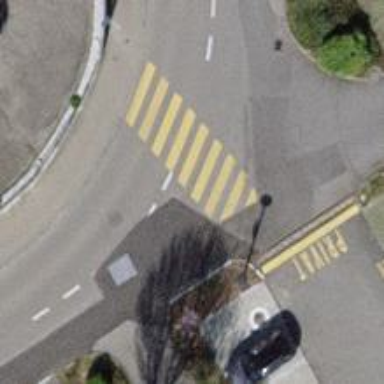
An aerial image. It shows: Zebra crossing on the road.